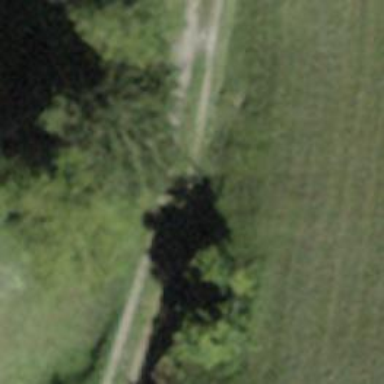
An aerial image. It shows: Track road with grade3 tracktype.